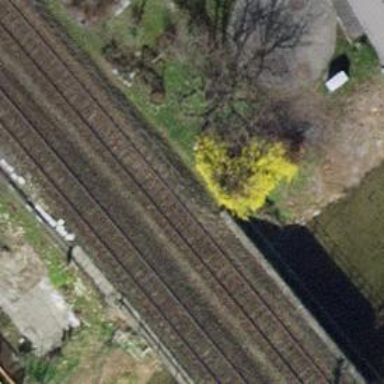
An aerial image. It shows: Bridge with electrified railway tracks featuring contact line.